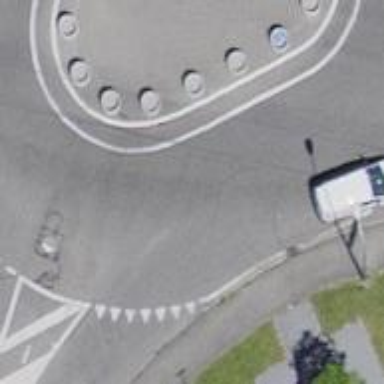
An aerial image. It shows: Secondary road leading to roundabout.